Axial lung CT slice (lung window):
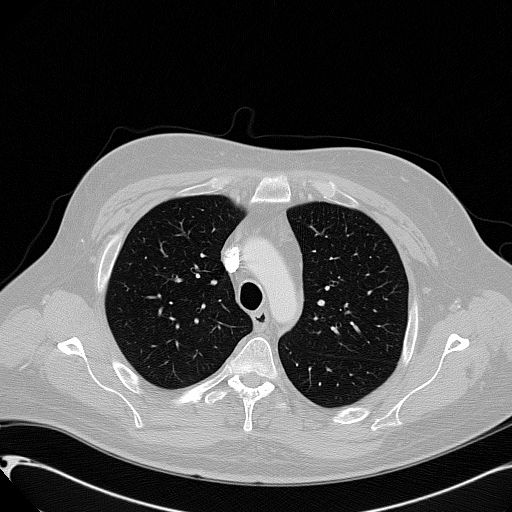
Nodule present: no